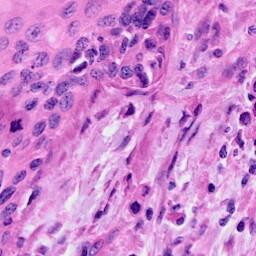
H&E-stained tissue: Cervix